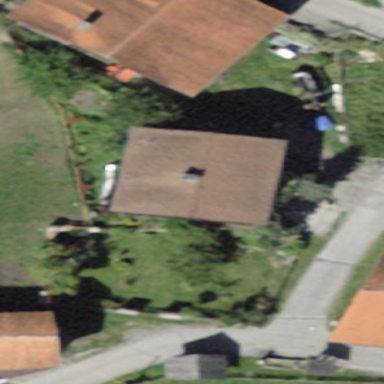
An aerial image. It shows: Simple and straightforward house.